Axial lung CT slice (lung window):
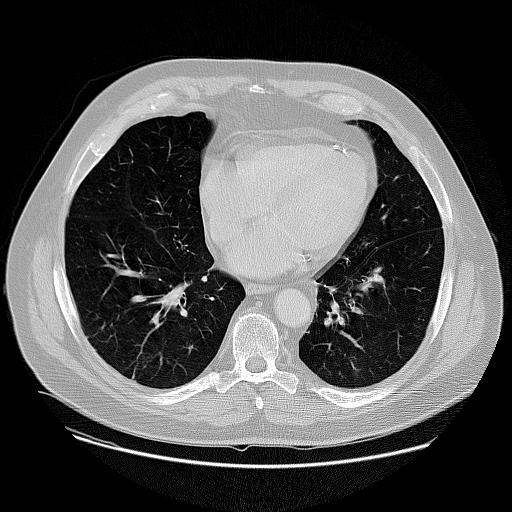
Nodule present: no